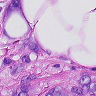
Metastatic tissue present: yes